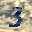
Label: 3